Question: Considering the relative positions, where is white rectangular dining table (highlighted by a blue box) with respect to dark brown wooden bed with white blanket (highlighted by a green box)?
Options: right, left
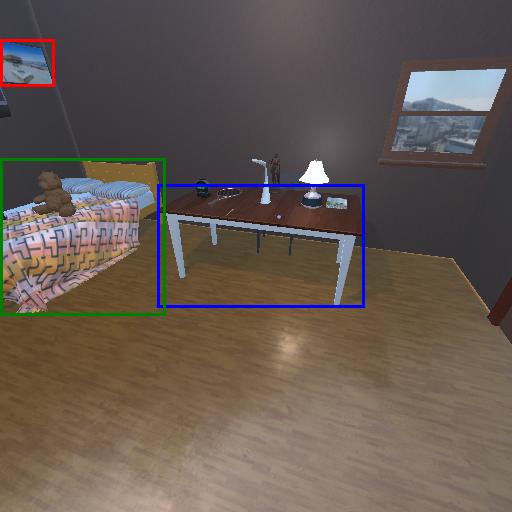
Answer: right